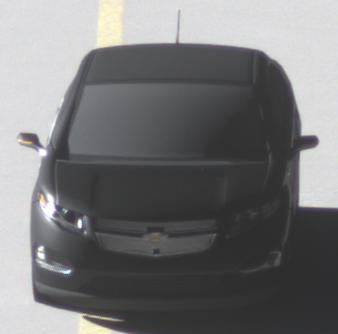
Make: Chevrolet
Model: Volt
Detailed model: Volt
Model produced from: 2011/11
Model produced until: 2014/08
Doors: 5
Color: black
Road condition: dry road
Daytime: morning or afternoon
Contrast: high contrast